Question: I have a problem executing a stored procedure in Silverlight 4/RIA. The only value I get back is null. Am I doing my client and server side code wrong?
'''
public ZipCodesDomainContext _ZipcodesDomainContext = new ZipCodesDomainContext();
/// <summary>
/// Creates a new <see cref="MainPage"/> instance.
/// </summary>
public MainPage()
{
InitializeComponent();
this.loginContainer.Child = new LoginStatus();
LoadCity();
}
private void LoadCity()
{
txtCity.Text = _ZipcodesDomainContext.GetCityByZip(42071).Value;
}
'''
'''
public string GetCityByZip(int pZip)
{
return ObjectContext.sp_GetCityByZip(pZip).ToString();
}
'''

'''
USE [ZIPCODES]
GO
/****** Object: StoredProcedure [dbo].[sp_GetCityByZip] Script Date: 08/23/2010 13:48:11 ******/
SET ANSI_NULLS ON
GO
SET QUOTED_IDENTIFIER ON
GO
-- =============================================
-- Author: <Author,,Name>
-- Create date: <Create Date,,>
-- Description: <Description,,>
-- =============================================
ALTER PROCEDURE [dbo].[sp_GetCityByZip]
@ZIP int
AS
BEGIN
-- SET NOCOUNT ON added to prevent extra result sets from
-- interfering with SELECT statements.
SET NOCOUNT ON;
-- Insert statements for procedure here
SELECT City FROM ZipCodes WHERE Zip = @ZIP
END
'''
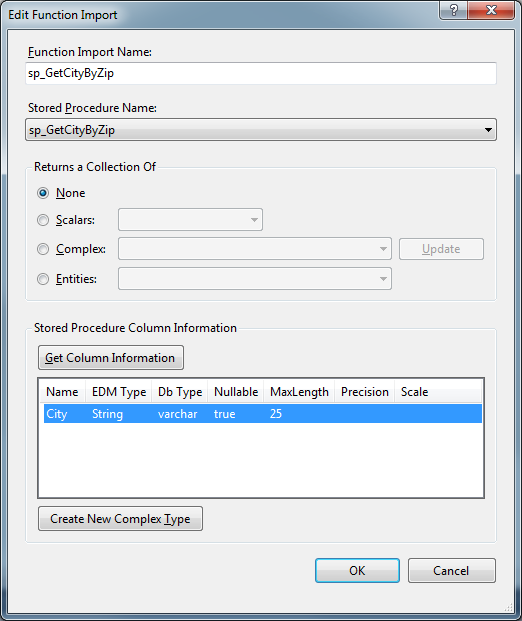
Answer: What do you mean you are getting 'null' back?
Firstly, your function 'GetCityByZip' returns a 'string' which you are doing a '.Value' on which isn't valid.
If your getting 'null' back from the stored proc:
'''
return ObjectContext.sp_GetCityByZip(pZip).ToString();
'''
would fail because you would be trying to do a 'ToString()' on a null object.
What is 'ObjectContext'? Are you using Linq To SQL? If so you get back result set which should have a wrapper of all the data so you would do something like:
'''
ObjectContext.sp_GetCityByZip(pZip).City;
'''
And then your other call would just be:
'''
txtCity.Text = _ZipcodesDomainContext.GetCityByZip(42071);
'''
If you clear it up a bit I might be able to figure out what the exact issue is but in it's current state your question has me confused.